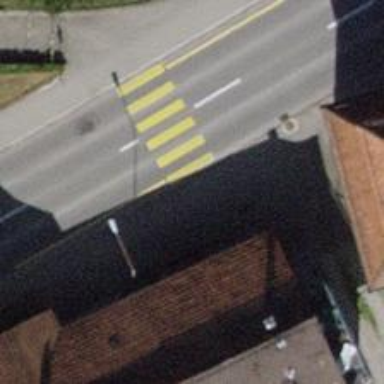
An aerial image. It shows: Zebra crossing on the road.